Question: I use IBM DB2 SQL.
Here is my current query:
'''
select
EXSHPE as "Shape",
EXDLVY as "Delivery",
Sum(Case When EXSURF = 'Print' Then EXRLTO Else 0 End) As Retail_Print,
Sum(Case When EXSURF = 'Pattern' Then EXRLTO Else 0 End) as Retail_Pattern,
Sum(Case When EXSURF = 'Solid' Then EXRLTO Else 0 End) As Retail_Solid,
Sum(Case When EXSURF = 'UnknownA' Then EXRLTO Else 0 End) as Retail_UnknownA,
Sum(Case When EXSURF = 'UnknownB' Then EXRLTO Else 0 End) As Retail_UnknownB,
Sum(Case When EXSURF = 'UnknownC' Then EXRLTO Else 0 End) as Retail_UnknownC,
Sum(Case When EXSURF = 'Print' Then EXWHLO Else 0 End) As Wholesale_Print,
Sum(Case When EXSURF = 'Pattern' Then EXWHLO Else 0 End) as Wholesale_Pattern,
Sum(Case When EXSURF = 'Solid' Then EXWHLO Else 0 End) As Wholesale_Solid,
Sum(Case When EXSURF = 'UnknownA' Then EXWHLO Else 0 End) as Wholesale_UnknownA,
Sum(Case When EXSURF = 'UnknownB' Then EXWHLO Else 0 End) As Wholesale_UnknownB,
Sum(Case When EXSURF = 'UnknownC' Then EXWHLO Else 0 End) as Wholesale_UnknownC,
Sum(Case When EXSURF = 'Print' Then EXUNTO Else 0 End) As Units_Print,
Sum(Case When EXSURF = 'Pattern' Then EXUNTO Else 0 End) as Units_Pattern,
Sum(Case When EXSURF = 'Solid' Then EXUNTO Else 0 End) As Units_Solid,
Sum(Case When EXSURF = 'UnknownA' Then EXUNTO Else 0 End) as Units_UnknownA,
Sum(Case When EXSURF = 'UnknownB' Then EXUNTO Else 0 End) As Units_UnknownB,
Sum(Case When EXSURF = 'UnknownC' Then EXUNTO Else 0 End) as Units_UnknownC,
Sum(Case When EXSURF = 'Print' Then EXAURA Else 0 End) As Actual_AUR_Print,
Sum(Case When EXSURF = 'Pattern' Then EXAURA Else 0 End) as Actual_AUR_Pattern,
Sum(Case When EXSURF = 'Solid' Then EXAURA Else 0 End) As Actual_AUR_Solid,
Sum(Case When EXSURF = 'UnknownA' Then EXAURA Else 0 End) as Actual_AUR_UnknownA,
Sum(Case When EXSURF = 'UnknownB' Then EXAURA Else 0 End) As Actual_AUR_UnknownB,
Sum(Case When EXSURF = 'UnknownC' Then EXAURA Else 0 End) as Actual_AUR_UnknownC,
Sum(Case When EXSURF = 'Print' Then EXMERA Else 0 End) As Merch_AUR_Print,
Sum(Case When EXSURF = 'Pattern' Then EXMERA Else 0 End) as Merch_AUR_Pattern,
Sum(Case When EXSURF = 'Solid' Then EXMERA Else 0 End) As Merch_AUR_Solid,
Sum(Case When EXSURF = 'UnknownA' Then EXMERA Else 0 End) as Merch_AUR_UnknownA,
Sum(Case When EXSURF = 'UnknownB' Then EXMERA Else 0 End) As Merch_AUR_UnknownB,
Sum(Case When EXSURF = 'UnknownC' Then EXMERA Else 0 End) as Merch_AUR_UnknownC
from EXOWMSPD
Where (EXCO || '/' || EXDIV) = ?
Group By
EXSHPE,
EXDLVY
Order By
EXSHPE DESC,
EXDLVY DESC
'''
Database looks like this:

I need to pivot of Surface, but dynamically.
The issue is, I only know the first 3 surface descriptions. But I need to be ready for up to 6.
Is there a way I could pivot this dynamically to grab the first 6 surfaces.
Example,
'''
RETAIL_DOLLARS_1 10.00
RETAIL_DOLLARS_2 20.00
RETAIL_DOLLARS_3 50.00
RETAIL_DOLLARS_4 0.00
RETAIL_DOLLARS_5 0.00
RETAIL_DOLLARS_6 0.00
'''
In this example, data was found for 3 surfaces, the other 3 I want filled with 0s.
I'm using this to make a report and I'll hide columns which will have SURFACE_DESCRIPTION_X equal to "".
Is there a way to do this?
Thanks
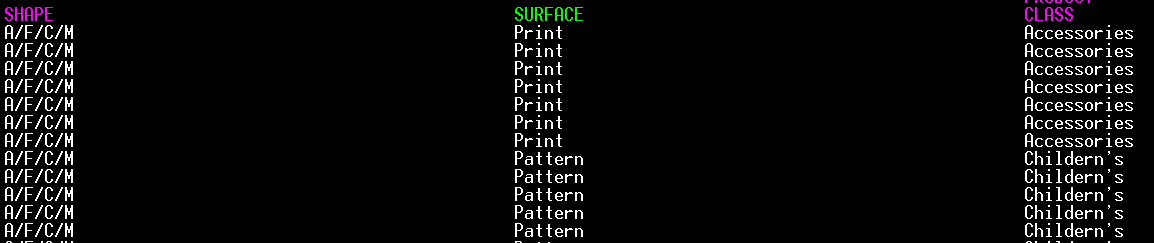
Answer: If you would like to cube the data on the various dimensions, try the
'''
GROUP BY CUBE
'''
clause